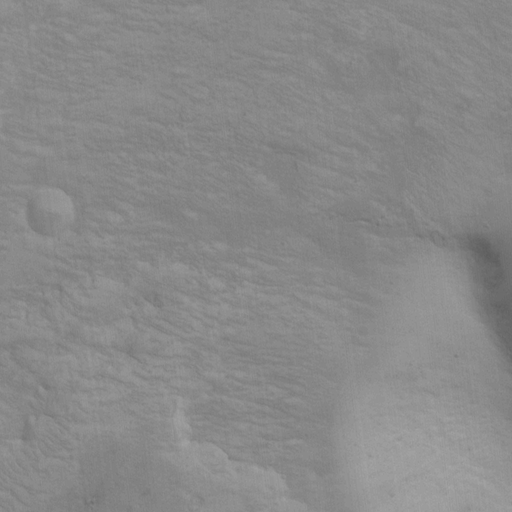
Classes present: Background, Cone